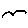
Label: bird